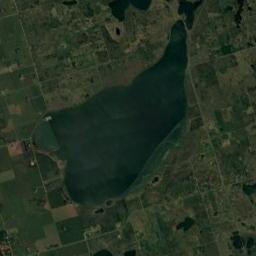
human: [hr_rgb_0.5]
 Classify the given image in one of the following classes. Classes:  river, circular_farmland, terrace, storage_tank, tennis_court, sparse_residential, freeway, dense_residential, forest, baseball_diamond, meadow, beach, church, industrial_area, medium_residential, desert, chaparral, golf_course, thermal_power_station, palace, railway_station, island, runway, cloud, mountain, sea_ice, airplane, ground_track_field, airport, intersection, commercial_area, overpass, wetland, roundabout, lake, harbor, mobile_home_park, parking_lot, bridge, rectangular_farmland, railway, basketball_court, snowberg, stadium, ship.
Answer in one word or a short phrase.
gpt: lake